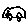
Label: car